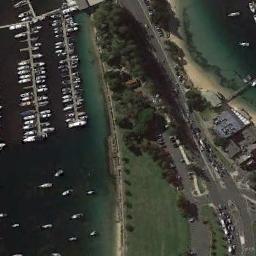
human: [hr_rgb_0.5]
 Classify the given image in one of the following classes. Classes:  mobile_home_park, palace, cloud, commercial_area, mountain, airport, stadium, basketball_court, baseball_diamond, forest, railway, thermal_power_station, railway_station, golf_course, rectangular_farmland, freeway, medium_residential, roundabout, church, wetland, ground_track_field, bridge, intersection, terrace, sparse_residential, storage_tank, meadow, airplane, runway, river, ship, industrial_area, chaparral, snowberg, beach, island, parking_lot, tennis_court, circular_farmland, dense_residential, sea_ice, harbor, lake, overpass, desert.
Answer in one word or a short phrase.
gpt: harbor